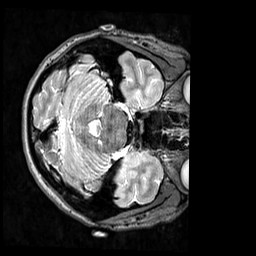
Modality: T2w
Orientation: axial
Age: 20
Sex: female
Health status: healthy
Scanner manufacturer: siemens
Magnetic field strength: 3 T
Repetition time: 3.2 s
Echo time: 0.568 s